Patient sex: M
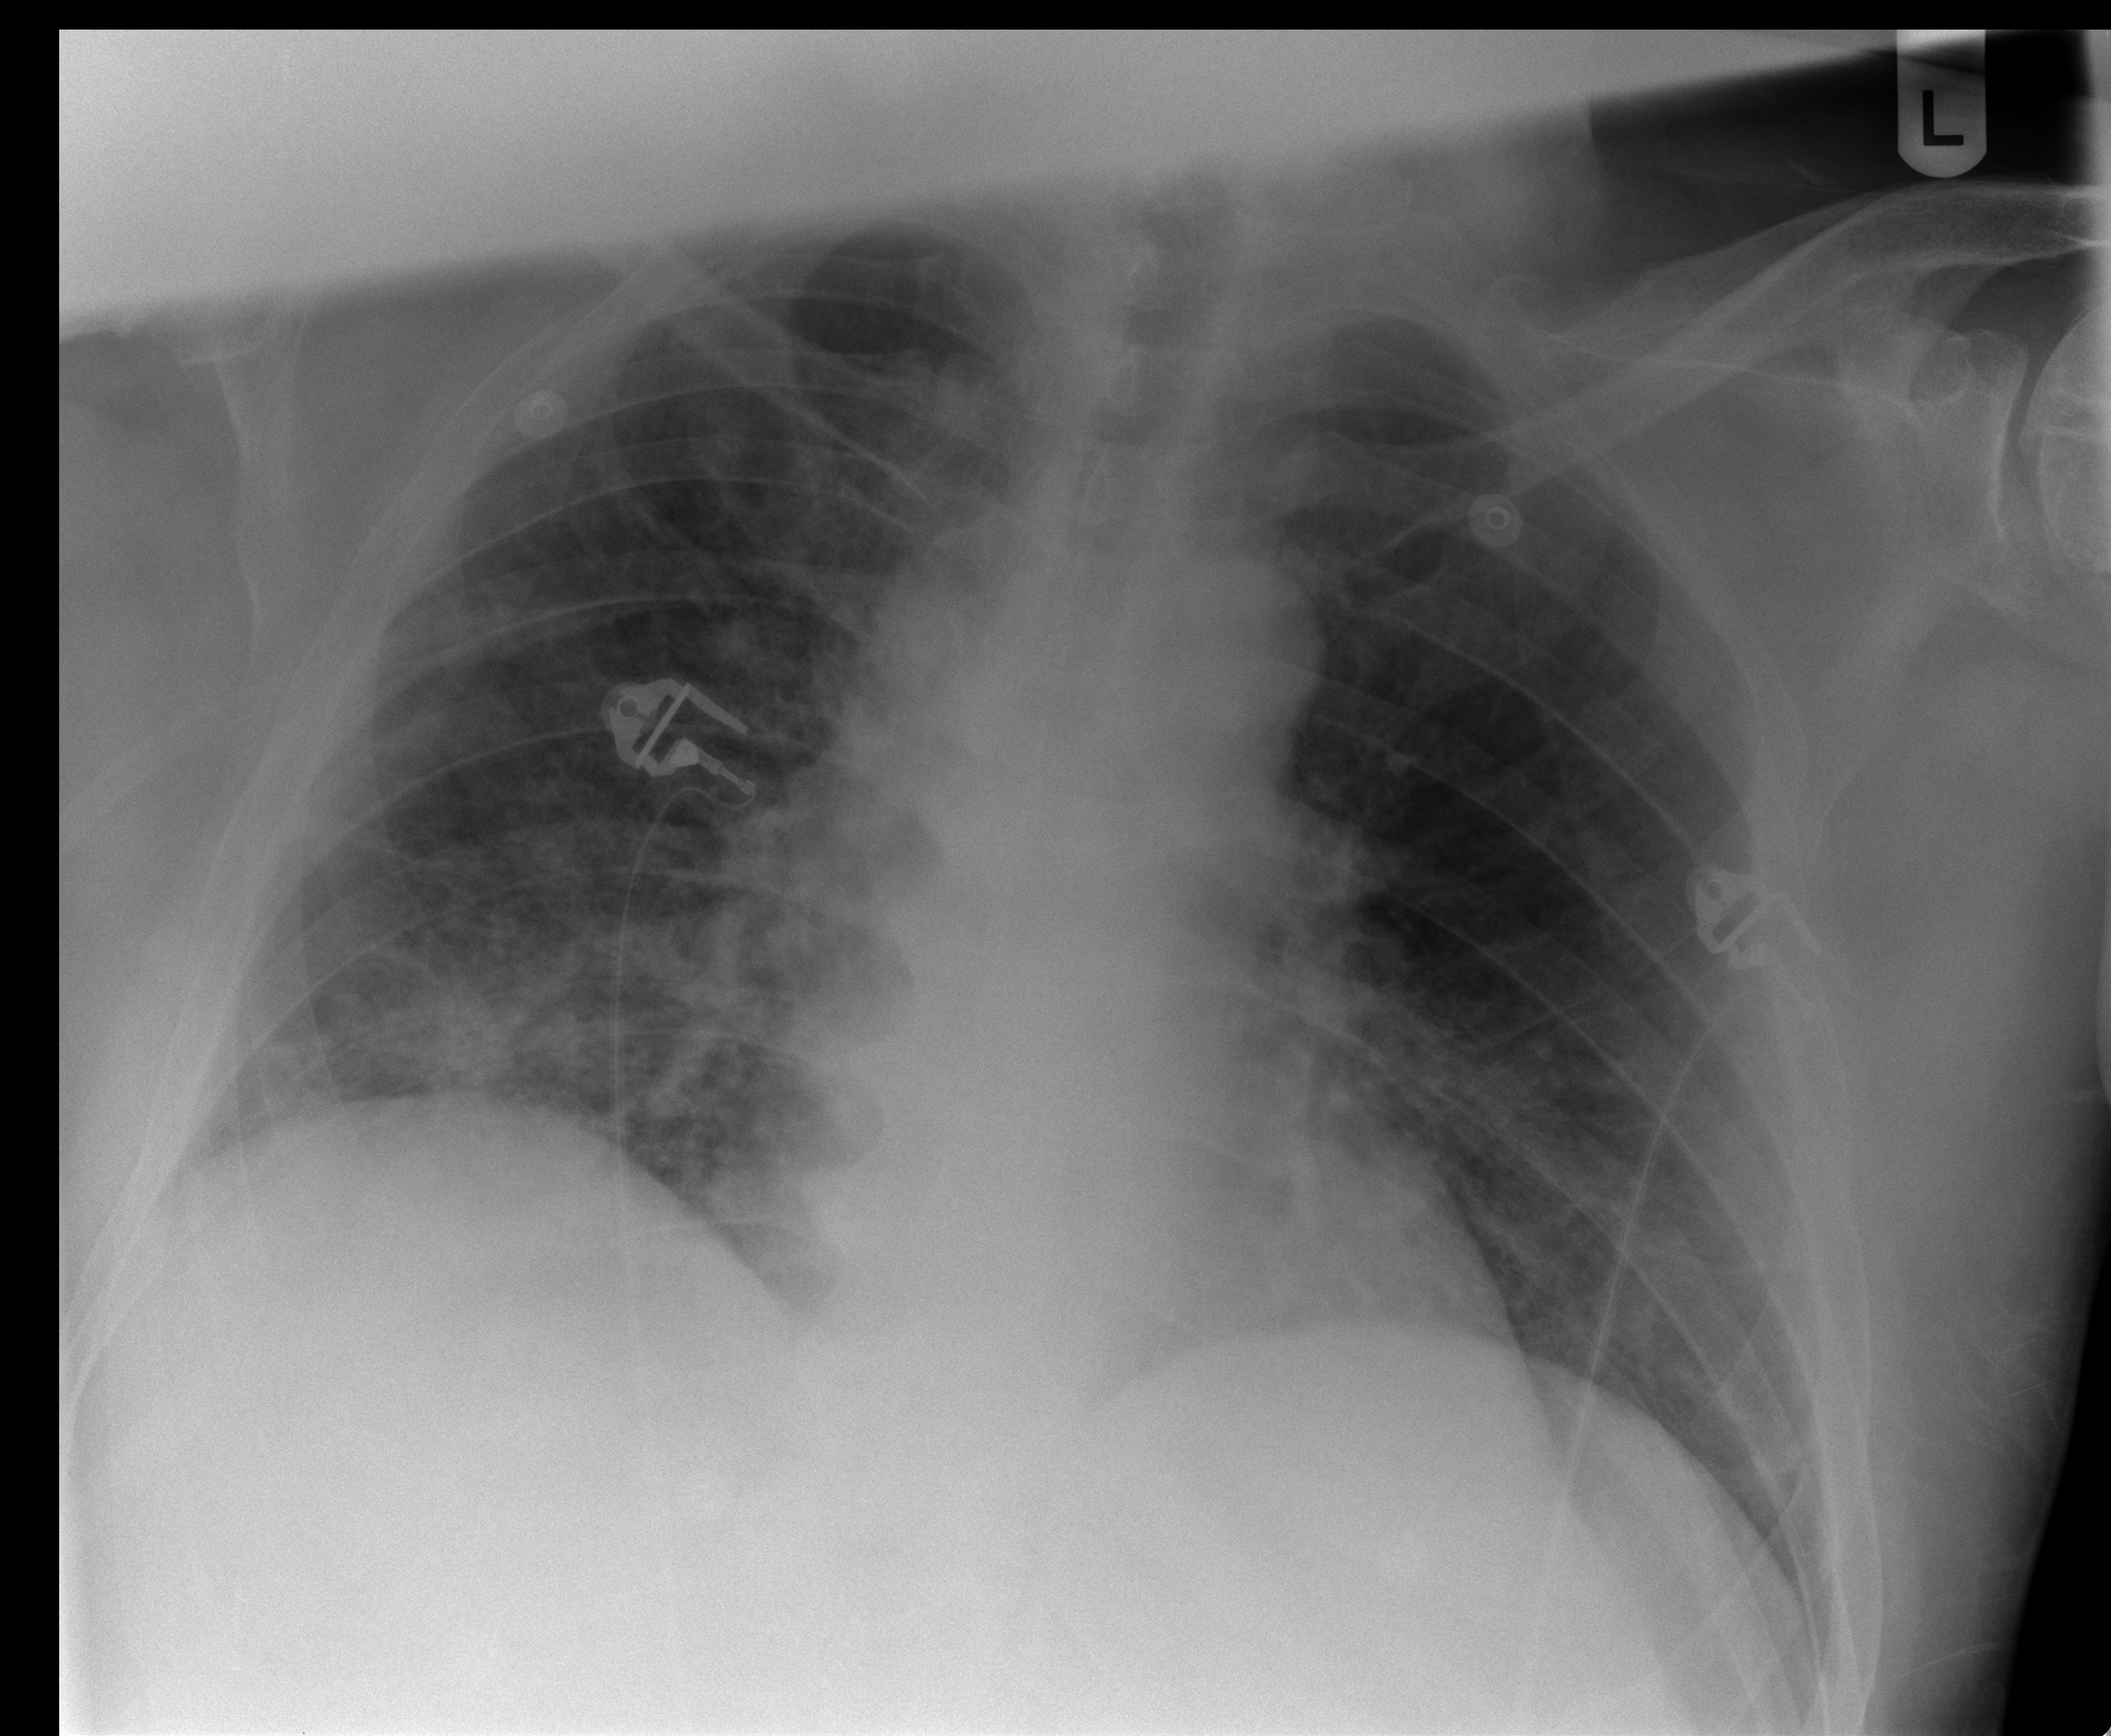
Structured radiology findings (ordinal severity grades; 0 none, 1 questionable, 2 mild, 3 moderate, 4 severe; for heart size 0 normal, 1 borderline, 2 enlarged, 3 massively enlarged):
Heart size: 2
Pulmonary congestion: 1
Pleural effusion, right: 0
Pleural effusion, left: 0
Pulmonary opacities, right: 2
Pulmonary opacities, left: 1
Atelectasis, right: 2
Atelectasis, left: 2